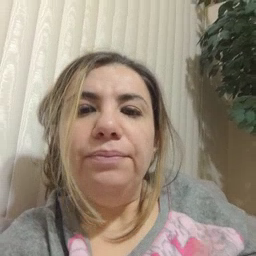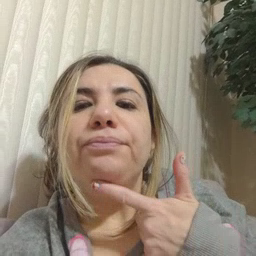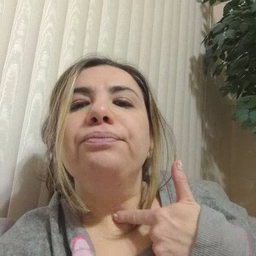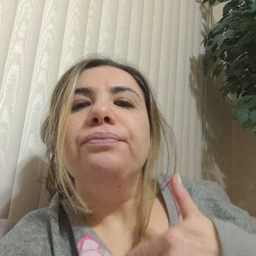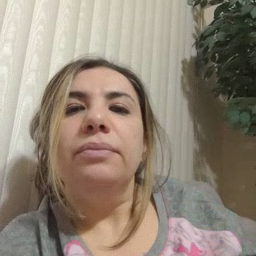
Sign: thirsty